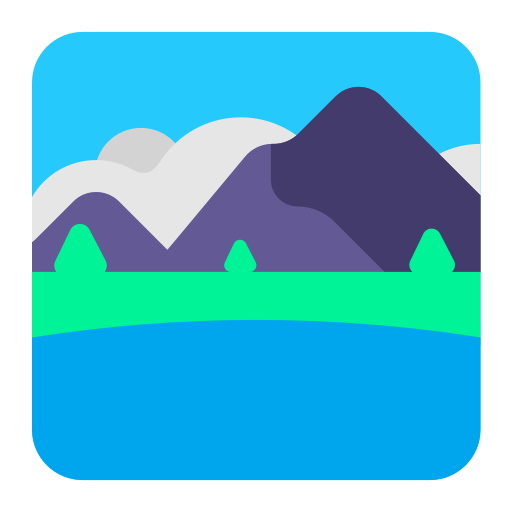
national park flat